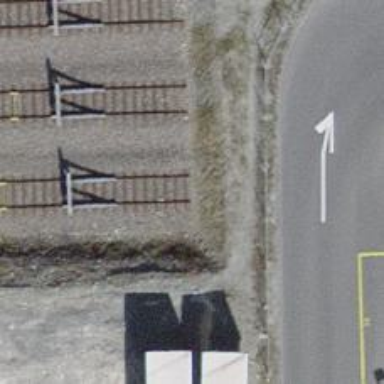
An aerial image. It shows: Railway buffer stop.